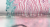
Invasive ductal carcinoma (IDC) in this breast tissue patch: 0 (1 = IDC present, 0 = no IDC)